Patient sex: F
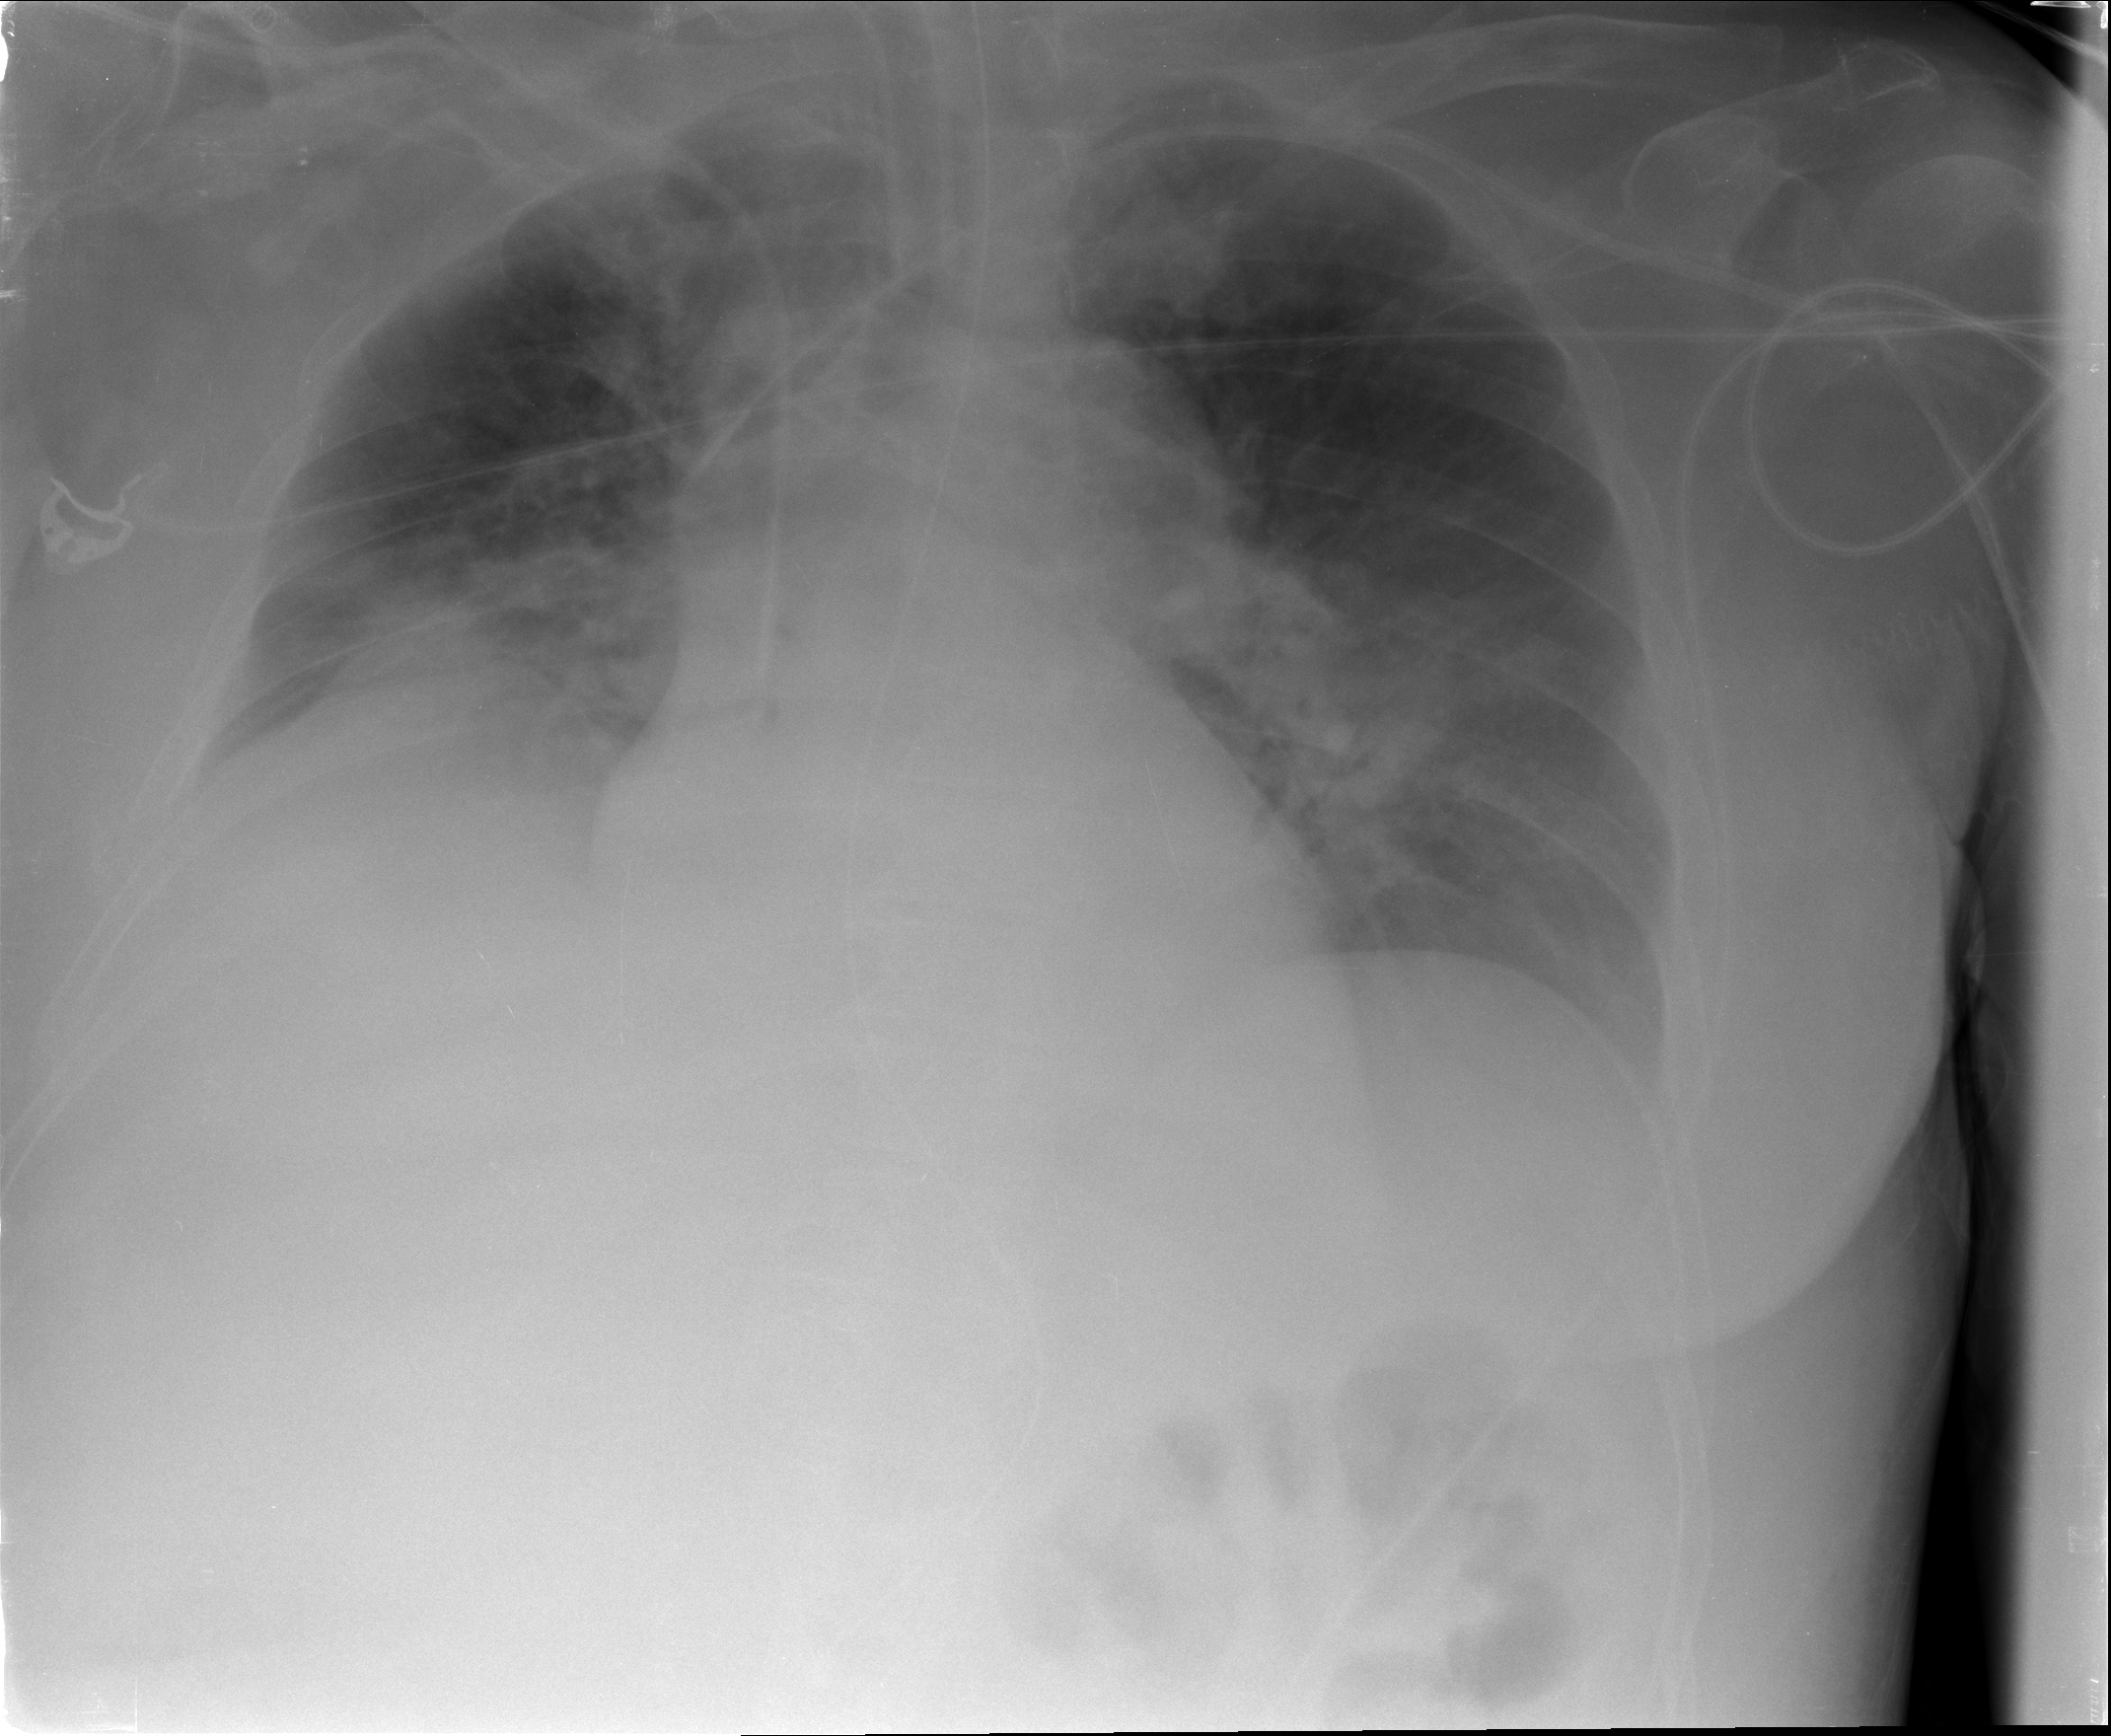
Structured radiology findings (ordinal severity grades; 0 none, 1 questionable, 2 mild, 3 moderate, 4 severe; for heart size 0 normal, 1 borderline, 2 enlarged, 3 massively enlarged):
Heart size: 1
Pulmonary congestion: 1
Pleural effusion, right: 1
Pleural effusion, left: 0
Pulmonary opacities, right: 2
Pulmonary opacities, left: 2
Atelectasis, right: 2
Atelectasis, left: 0